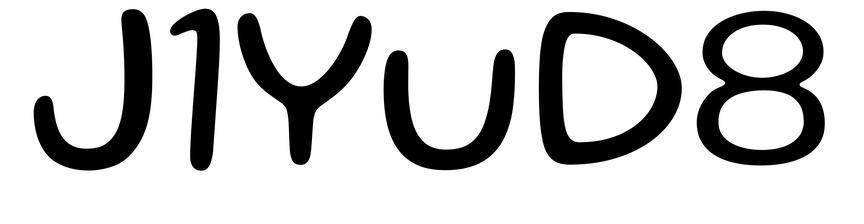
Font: Gluten_Light